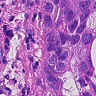
Metastatic tissue present: yes